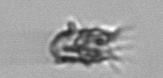
Label: Tintinnopsis